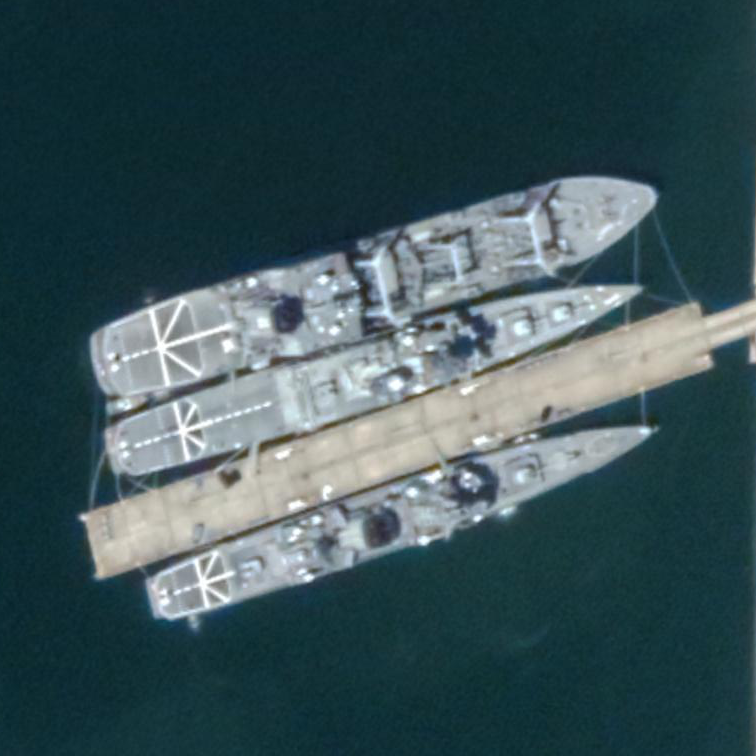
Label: cruiser